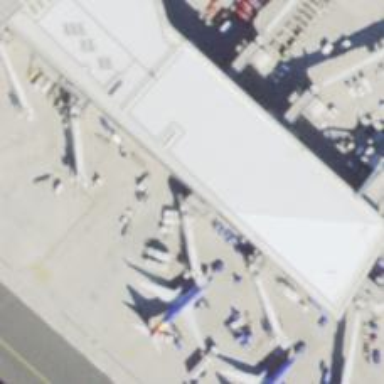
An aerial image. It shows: Airport gate.